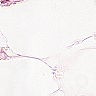
Metastatic tissue present: no